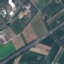
Land use / land cover: Highway